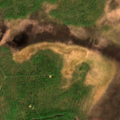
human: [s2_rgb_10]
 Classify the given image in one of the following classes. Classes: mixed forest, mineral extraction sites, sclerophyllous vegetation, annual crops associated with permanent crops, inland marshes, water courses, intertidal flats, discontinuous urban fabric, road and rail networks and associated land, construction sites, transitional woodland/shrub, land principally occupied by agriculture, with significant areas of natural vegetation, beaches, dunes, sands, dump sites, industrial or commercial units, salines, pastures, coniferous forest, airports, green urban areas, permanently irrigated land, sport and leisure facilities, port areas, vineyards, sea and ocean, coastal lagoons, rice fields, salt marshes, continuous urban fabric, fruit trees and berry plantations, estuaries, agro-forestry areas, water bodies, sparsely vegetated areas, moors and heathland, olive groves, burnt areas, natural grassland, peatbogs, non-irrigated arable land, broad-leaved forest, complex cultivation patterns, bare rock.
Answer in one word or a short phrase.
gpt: coniferous forest, mixed forest, peatbogs